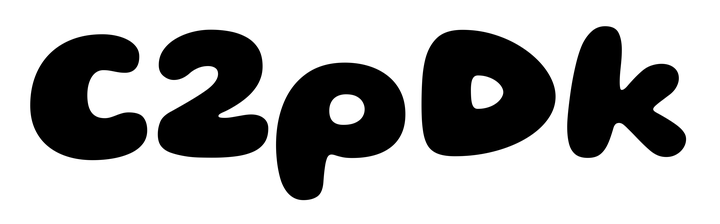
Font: Gluten_ExtraBold